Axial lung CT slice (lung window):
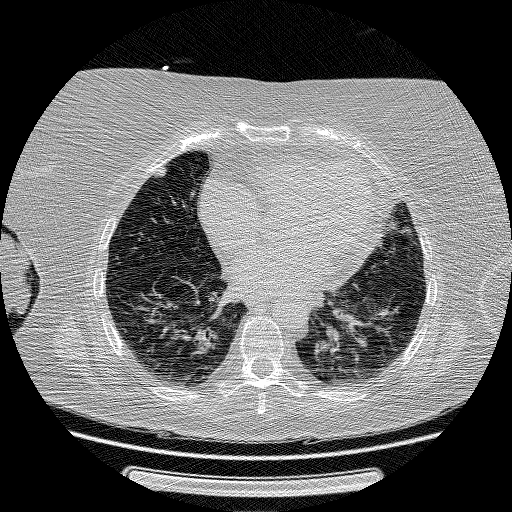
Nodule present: yes
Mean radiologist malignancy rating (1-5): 3